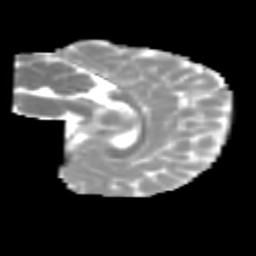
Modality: MD
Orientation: sagittal
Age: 7
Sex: male
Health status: healthy